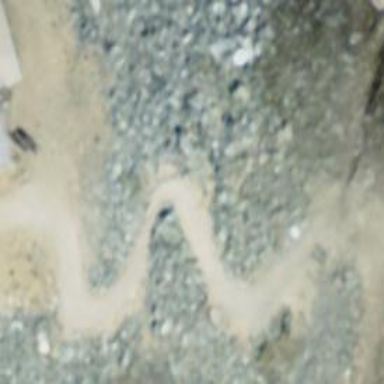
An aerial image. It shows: Path.